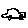
Label: car